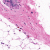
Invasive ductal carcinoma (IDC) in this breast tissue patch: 0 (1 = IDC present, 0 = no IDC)